【题型】解答题　【知识点】函数　【难度】medium
如图，对称轴为直线 $x = \frac{7}{2}$ 的抛物线经过点 $A(6,0)$ 和 $B(0,-4)$．

% 问题部分
\noindent (1) 求抛物线解析式及顶点坐标；

\noindent (2) 设点 $E(x,y)$ 是抛物线上一动点，且位于第一象限，四边形 $OEAF$ 是以 $OA$ 为对角线的平行四边形，求平行四边形 $OEAF$ 的面积 $S$ 与 $x$ 之间的函数关系式；

\noindent (3) 当（2）中的平行四边形 $OEAF$ 的面积为 24 时，请判断平行四边形 $OEAF$ 是否为菱形．
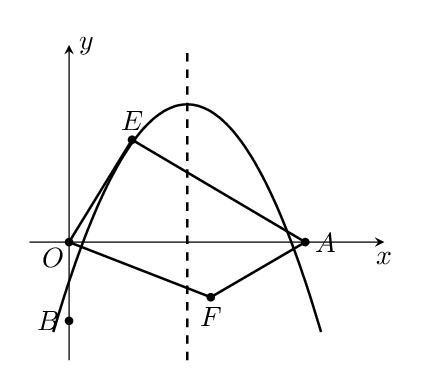
【解答】
% 答案部分
\noindent \textbf{【答案】} (1) $y = -\frac{2}{3}\left(x - \frac{7}{2}\right)^2 + \frac{25}{6}$；顶点坐标 $\left(\frac{7}{2}, \frac{25}{6}\right)$

\noindent (2) $S = -4\left(x - \frac{7}{2}\right)^2 + 25 \ (1 < x < 6)$

\noindent (3) 见解析

\vspace{1em}

% 分析部分
\noindent \textbf{【分析】}（1）根据题意，设抛物线的解析式为 $y = a\left(x - \frac{7}{2}\right)^2 + k$，将点 $A(6,0)$ 与 $B(0,-4)$ 代入，列方程组，求解即可．

\noindent （2）过点 $E$ 作 $EH \perp OA$，垂足为 $H$，由题意可知，$\triangle OAE \cong \triangle AOF$，即 $S = 2S_{\triangle OAE} = 2 \times \frac{1}{2} OA \cdot EH = OA \cdot EH$，求解即可．

\noindent （3）根据（2）的计算结果，将 $S = 24$ 代入解析式中求得 $x$ 的值，进而求出点 $E$ 坐标，通过点 $E$ 坐标判断平行四边形 $OEAF$ 是否为菱形．

\vspace{1em}

% 详解部分
\noindent \textbf{【详解】}（1）根据题意，设抛物线的解析式为 $y = a\left(x - \frac{7}{2}\right)^2 + k$，

\noindent $\because$ 抛物线经过点 $A(6,0)$ 与 $B(0,-4)$，

\noindent $\therefore \begin{cases} a\left(6 - \frac{7}{2}\right)^2 + k = 0 \\ a\left(0 - \frac{7}{2}\right)^2 + k = -4 \end{cases}$，解得：$\begin{cases} a = -\frac{2}{3} \\ k = \frac{25}{6} \end{cases}$

\noindent $\therefore$ 抛物线的解析式为 $y = -\frac{2}{3}\left(x - \frac{7}{2}\right)^2 + \frac{25}{6}$，此时顶点坐标为 $\left(\frac{7}{2}, \frac{25}{6}\right)$．

\noindent （2）过点 $E$ 作 $EH \perp OA$，垂足为 $H$，如图：

\noindent 由 $-\frac{2}{3}\left(x - \frac{7}{2}\right)^2 + \frac{25}{6} = 0$，得 $x_1 = 1$，$x_2 = 6$．

\noindent $\because$ 点 $E(x,y)$ 是抛物线上位于第一象限的动点，

\noindent $\therefore 1 < x < 6$，$0 < y \leq \frac{25}{6}$．

\noindent $\because$ 四边形 $OEAF$ 是平行四边形，

\noindent $\therefore \triangle OAE \cong \triangle AOF$，

\noindent $\therefore S = 2S_{\triangle OAE} = 2 \times \frac{1}{2} OA \cdot EH = OA \cdot EH = 6 \times |y| = 6y$

\noindent 即 $S = 6\left[-\frac{2}{3}\left(x - \frac{7}{2}\right)^2 + \frac{25}{6}\right] = -4\left(x - \frac{7}{2}\right)^2 + 25$．

\noindent 故四边形 $OEAF$ 的面积 $S$ 与 $x$ 之间的函数关系式为 $S = -4\left(x - \frac{7}{2}\right)^2 + 25$，其中 $1 < x < 6$．

\noindent （3）根据（2）的计算结果，将 $S = 24$ 代入函数关系式中可得：$-4\left(x - \frac{7}{2}\right)^2 + 25 = 24$，解得 $x = 3$ 或 $x = 4$．

\noindent 当 $x = 3$ 时，$E$ 点坐标为 $(3,4)$，此时 $|OE| = |AE| = 5$，即平行四边形 $OEAF$ 为菱形；

\noindent 当 $x = 4$ 时，$E$ 点坐标为 $(4,4)$，此时 $|OE| \neq |AE|$，即平行四边形 $OEAF$ 不是菱形．

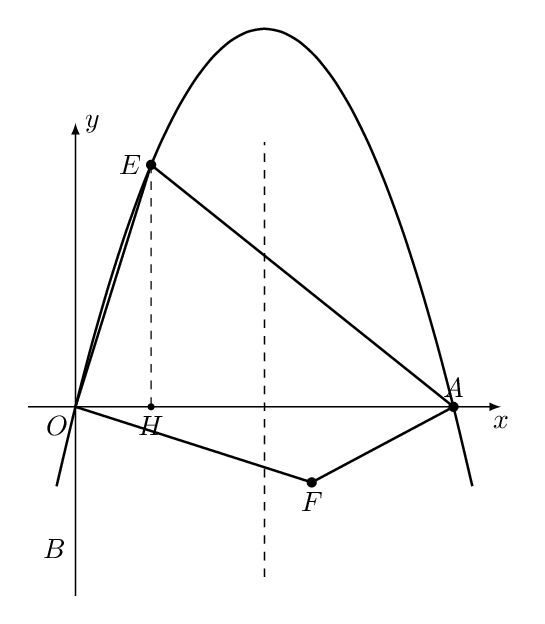